Question: When I change the scale of the axis of my image, my ScaleBar shows the incorrect scale. How do I update the scale bar when I change the axes?
'''
from PyQt5 import QtWidgets
import pyqtgraph as pg
import numpy as np
if __name__ == '__main__':
import sys
app = QtWidgets.QApplication(sys.argv)
imvOCTTopLeft = pg.ImageView(view=pg.PlotItem())
imvOCTTopLeft.setImage(np.random.normal(size=(100,100)))
imvOCTTopLeft.view.getAxis('left').setScale(0.6)
imvOCTTopLeft.view.getAxis('bottom').setScale(0.4)
scale = pg.ScaleBar(size=10,suffix = "px")
viewbox = imvOCTTopLeft.view
if not isinstance(viewbox, pg.ViewBox): viewbox = viewbox.getViewBox()
scale.setParentItem(viewbox)
scale.anchor((1, 1), (1, 1), offset=(-20, -20))
imvOCTTopLeft.show()
sys.exit(app.exec_())
'''
This image shows that the scale bar is showing approximately 4 pixels but states that it is showing 10 pixels.

I think this is because I changed the axis scale.
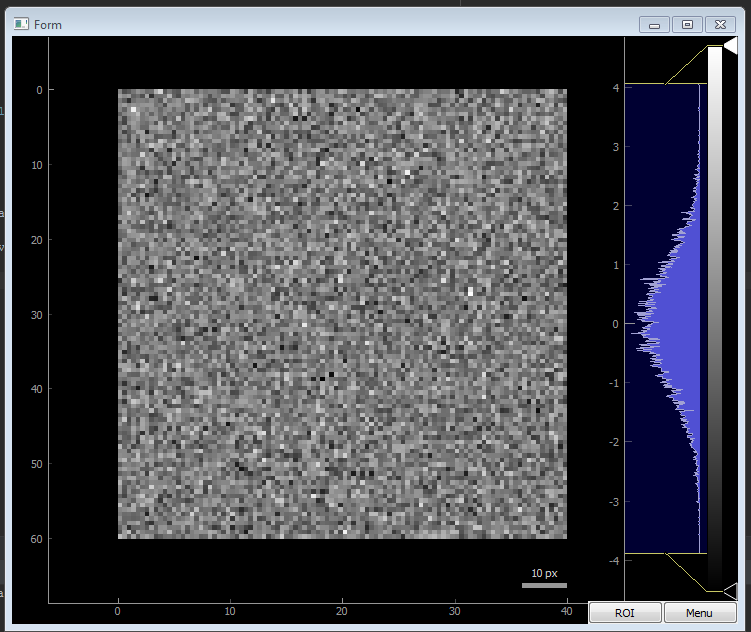
Answer: This seems to be a bug: <URL>. The viewbox rescales after 'sigRangeChanged' is emitted.
"Hacky" solution is to delay the 'ScaleBar' update:
(You might need to play around with the 'time', '100' and '10' worked for me. If it doesnt work, increase it.)
'''
from PyQt5 import QtWidgets, QtCore
import pyqtgraph as pg
import numpy as np
def updateDelay(scale, time):
QtCore.QTimer.singleShot(time, scale.updateBar)
if __name__ == '__main__':
import sys
app = QtWidgets.QApplication(sys.argv)
plotItem = pg.PlotItem()
imvOCTTopLeft = pg.ImageView(view=plotItem)
imvOCTTopLeft.setImage(np.random.normal(size=(100, 100)))
imvOCTTopLeft.view.getAxis('left').setScale(0.6)
scale = 0.4 #edit
imvOCTTopLeft.view.getAxis('bottom').setScale(scale) #edit
scale = pg.ScaleBar(size=10*(1/scale), suffix="px") #edit
scale.text.setText('10 px') #edit
plotItem.sigRangeChanged.connect(lambda: updateDelay(scale, 10)) # here: time=10ms
viewbox = imvOCTTopLeft.view
if not isinstance(viewbox, pg.ViewBox): viewbox = viewbox.getViewBox()
scale.setParentItem(viewbox)
scale.anchor((1, 1), (1, 1), offset=(-20, -20))
imvOCTTopLeft.show()
updateDelay(scale, 100) # here time=100ms
sys.exit(app.exec_())
'''
Result:
<URL>